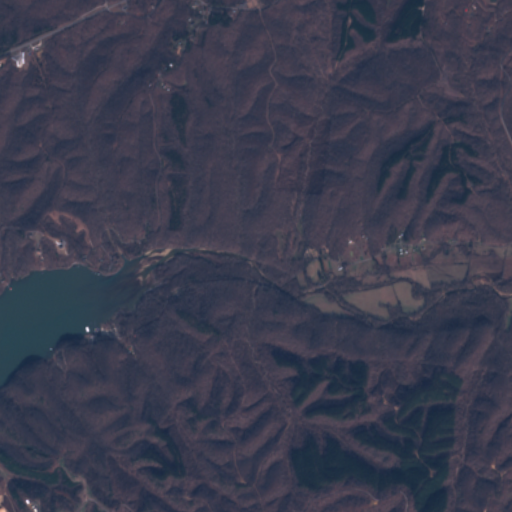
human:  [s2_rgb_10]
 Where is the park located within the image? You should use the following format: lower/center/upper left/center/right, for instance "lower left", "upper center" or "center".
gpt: The park is located in the upper center of the image.
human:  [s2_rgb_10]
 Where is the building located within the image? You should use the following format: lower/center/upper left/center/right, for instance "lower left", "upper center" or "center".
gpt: The building is located in the upper center of the image.
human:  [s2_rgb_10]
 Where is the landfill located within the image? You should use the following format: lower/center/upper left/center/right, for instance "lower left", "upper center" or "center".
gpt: There is no landfill in the image.